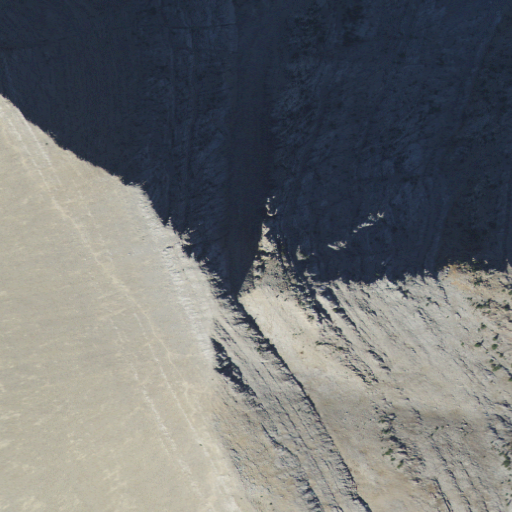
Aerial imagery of mountain in Montana named Naya Nuki Peak containing barren land, grassland, and shrub